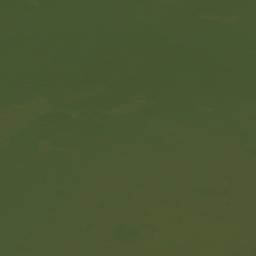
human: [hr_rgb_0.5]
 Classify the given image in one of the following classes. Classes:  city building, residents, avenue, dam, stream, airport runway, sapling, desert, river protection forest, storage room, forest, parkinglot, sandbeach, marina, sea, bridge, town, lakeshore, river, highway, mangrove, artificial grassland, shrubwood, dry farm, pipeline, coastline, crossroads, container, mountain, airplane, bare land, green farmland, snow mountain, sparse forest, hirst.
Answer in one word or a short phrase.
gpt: sea